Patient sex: M
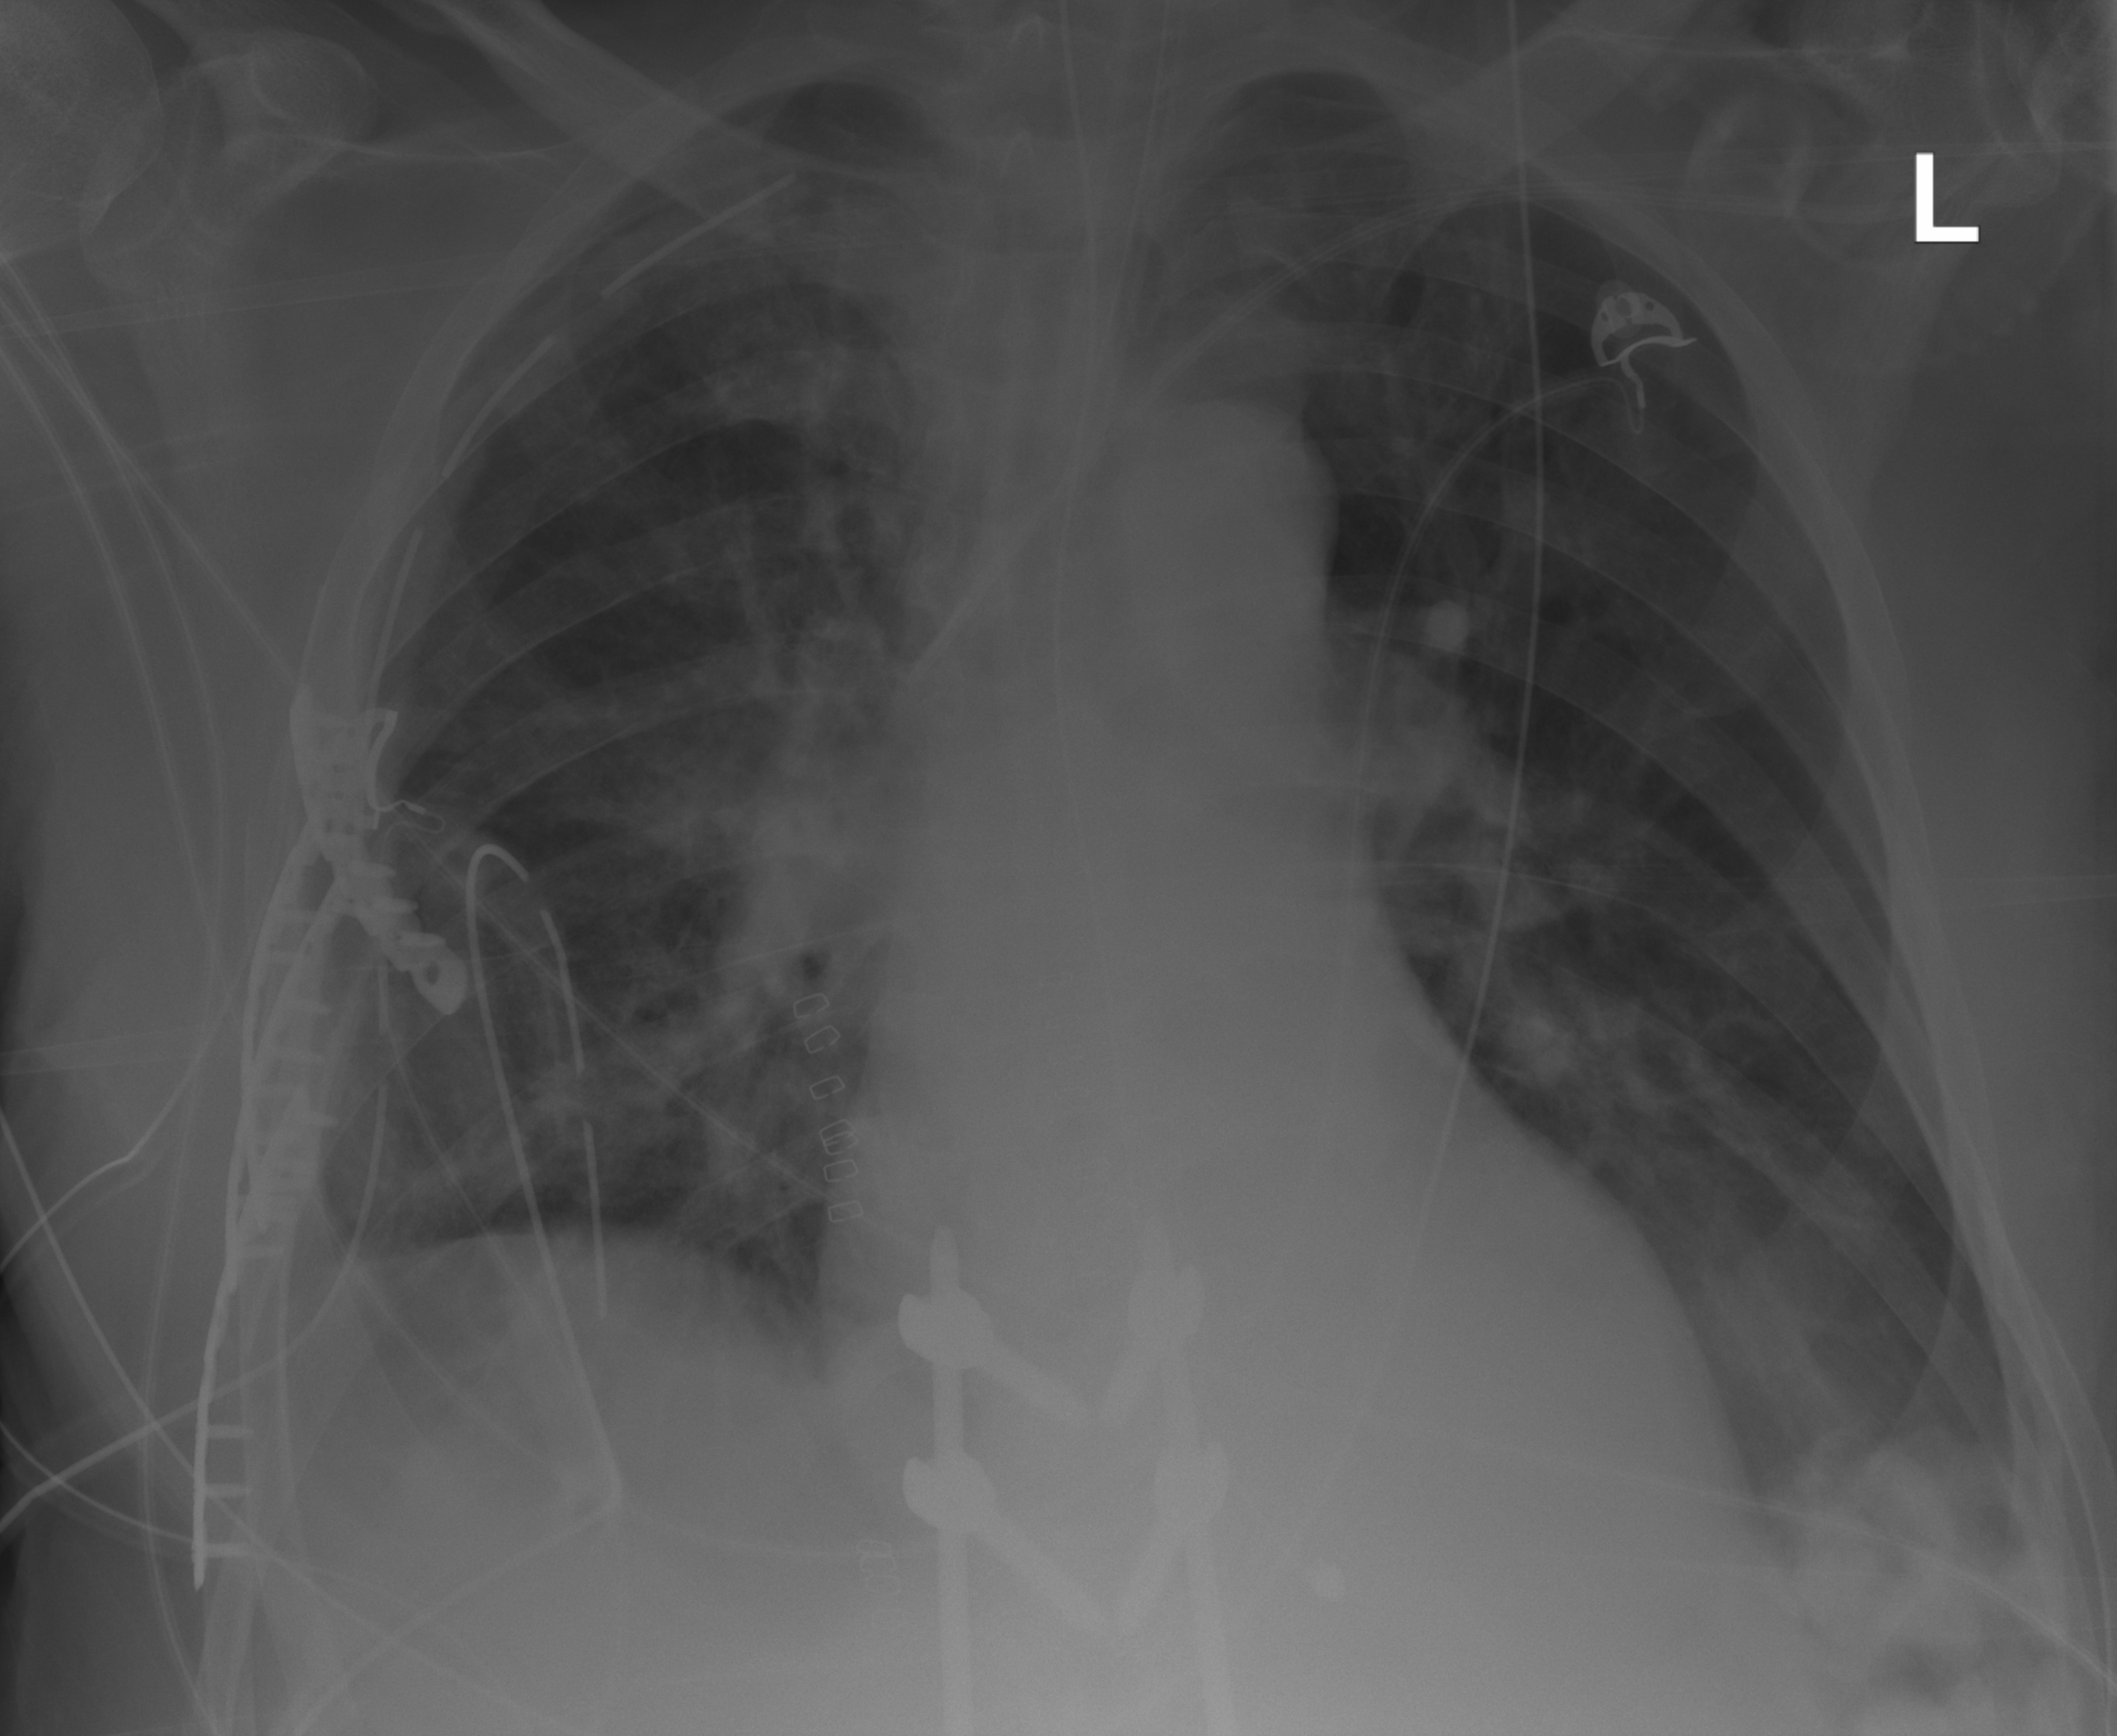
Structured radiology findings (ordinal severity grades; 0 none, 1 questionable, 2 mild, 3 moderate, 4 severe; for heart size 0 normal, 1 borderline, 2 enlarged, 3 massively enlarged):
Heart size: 0
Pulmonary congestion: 0
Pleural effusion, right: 2
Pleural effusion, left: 1
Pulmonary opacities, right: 2
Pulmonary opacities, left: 0
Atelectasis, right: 2
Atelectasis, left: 2